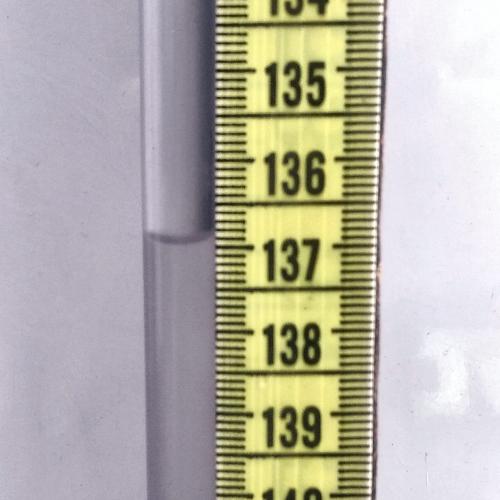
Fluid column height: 136.9 cm